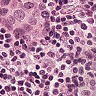
Metastatic tissue present: yes